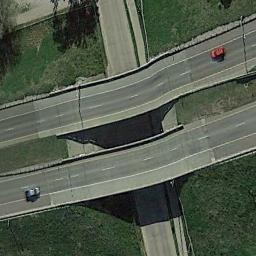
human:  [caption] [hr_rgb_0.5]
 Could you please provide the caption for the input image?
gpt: The cross-line overpass is over the roads on the lawn .

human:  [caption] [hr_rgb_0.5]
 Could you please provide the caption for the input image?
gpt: On the highway, There is an overpass .

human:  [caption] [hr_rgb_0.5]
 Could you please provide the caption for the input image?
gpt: The grass is under the overpass .

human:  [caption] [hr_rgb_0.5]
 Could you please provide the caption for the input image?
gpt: The overpass is next to the grass with some cars .

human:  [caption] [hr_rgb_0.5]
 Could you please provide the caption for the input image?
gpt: There are green meadows around the overpass .